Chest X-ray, PA view. Patient: 53 years old, sex F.
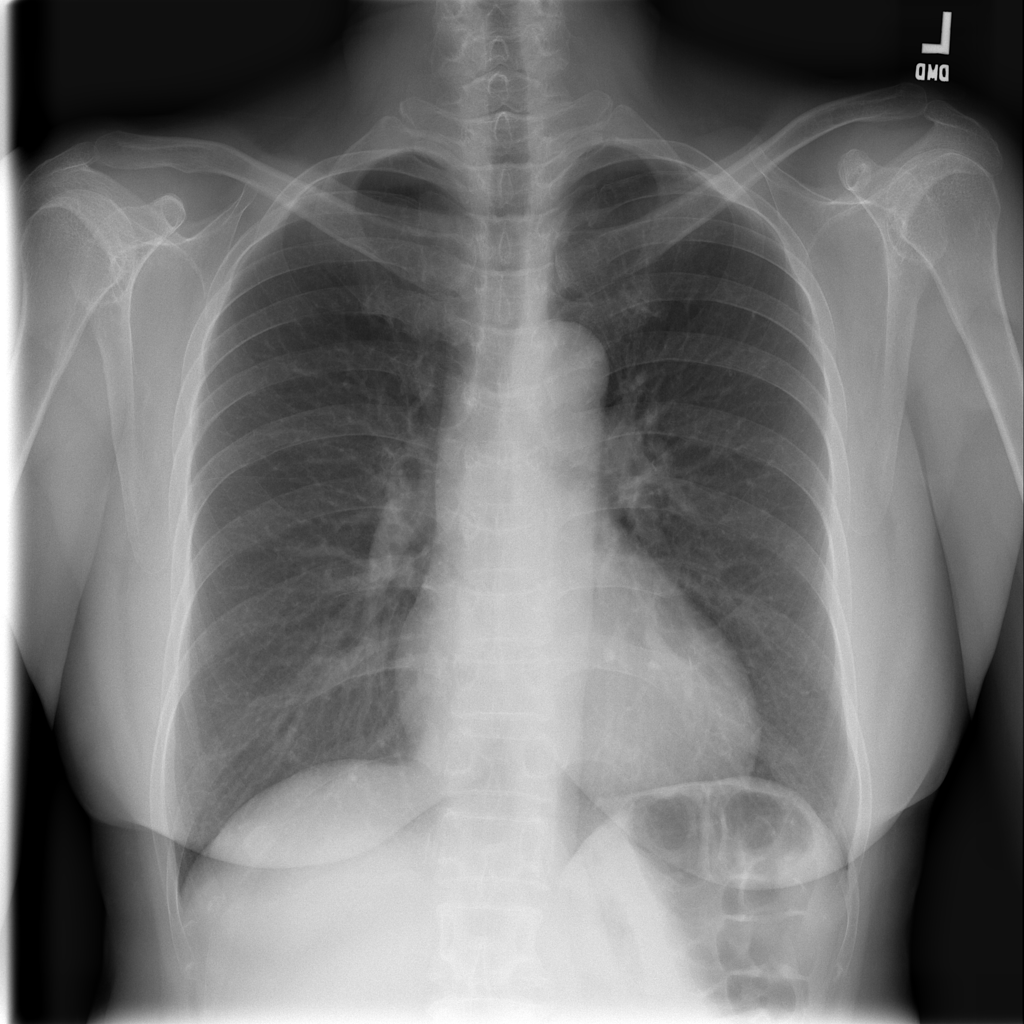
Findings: No Finding